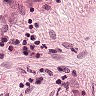
Metastatic tissue present: no